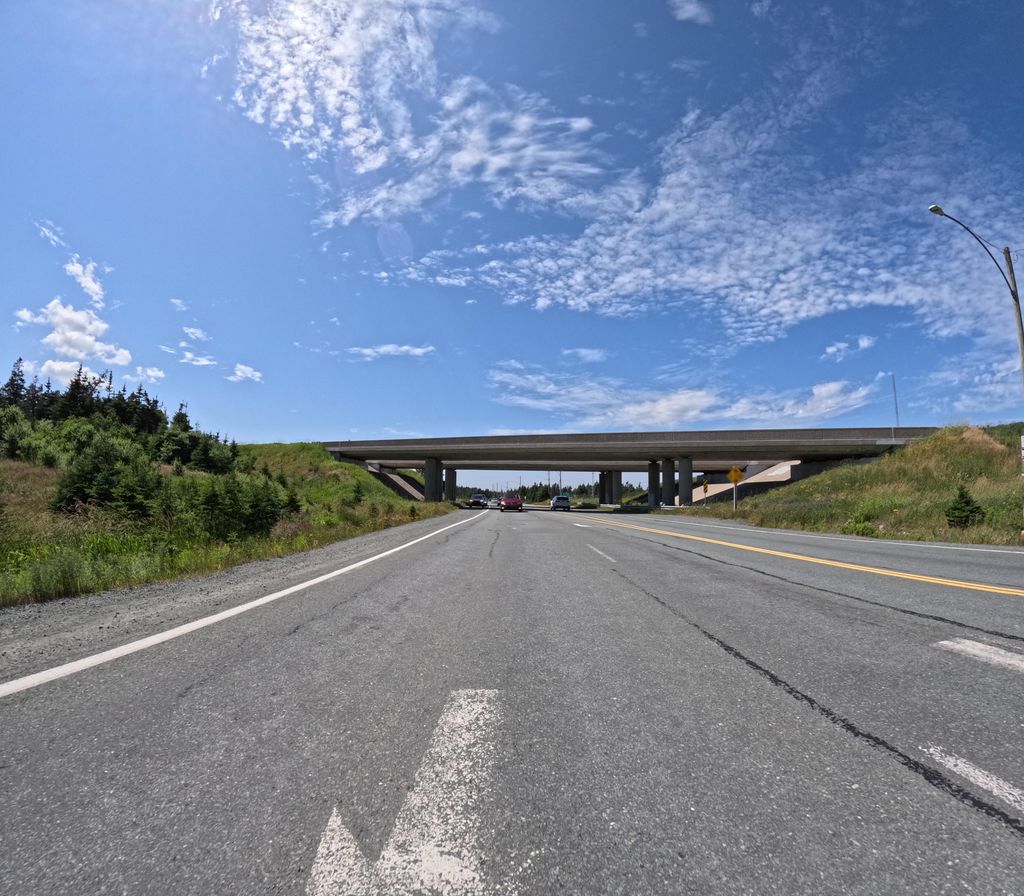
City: st_johns